Interaction volume radius: 10 \u00c5
Interaction volume height: 10 \u00c5
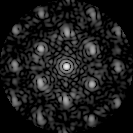
Disorder parameter: 0.4042